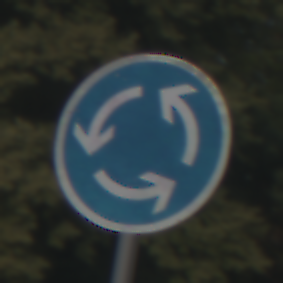
Verkehrszeichen: Kreisverkehr
Umgebung: Outdoor, Nature
Tageszeit: SunriseSunset
Wetter: PartlyCloudy
Licht: Natural
Jahreszeit: NotSpecified
Kontrast: MediumContrast